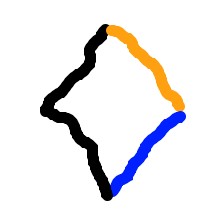
Shape: rhombus